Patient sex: M
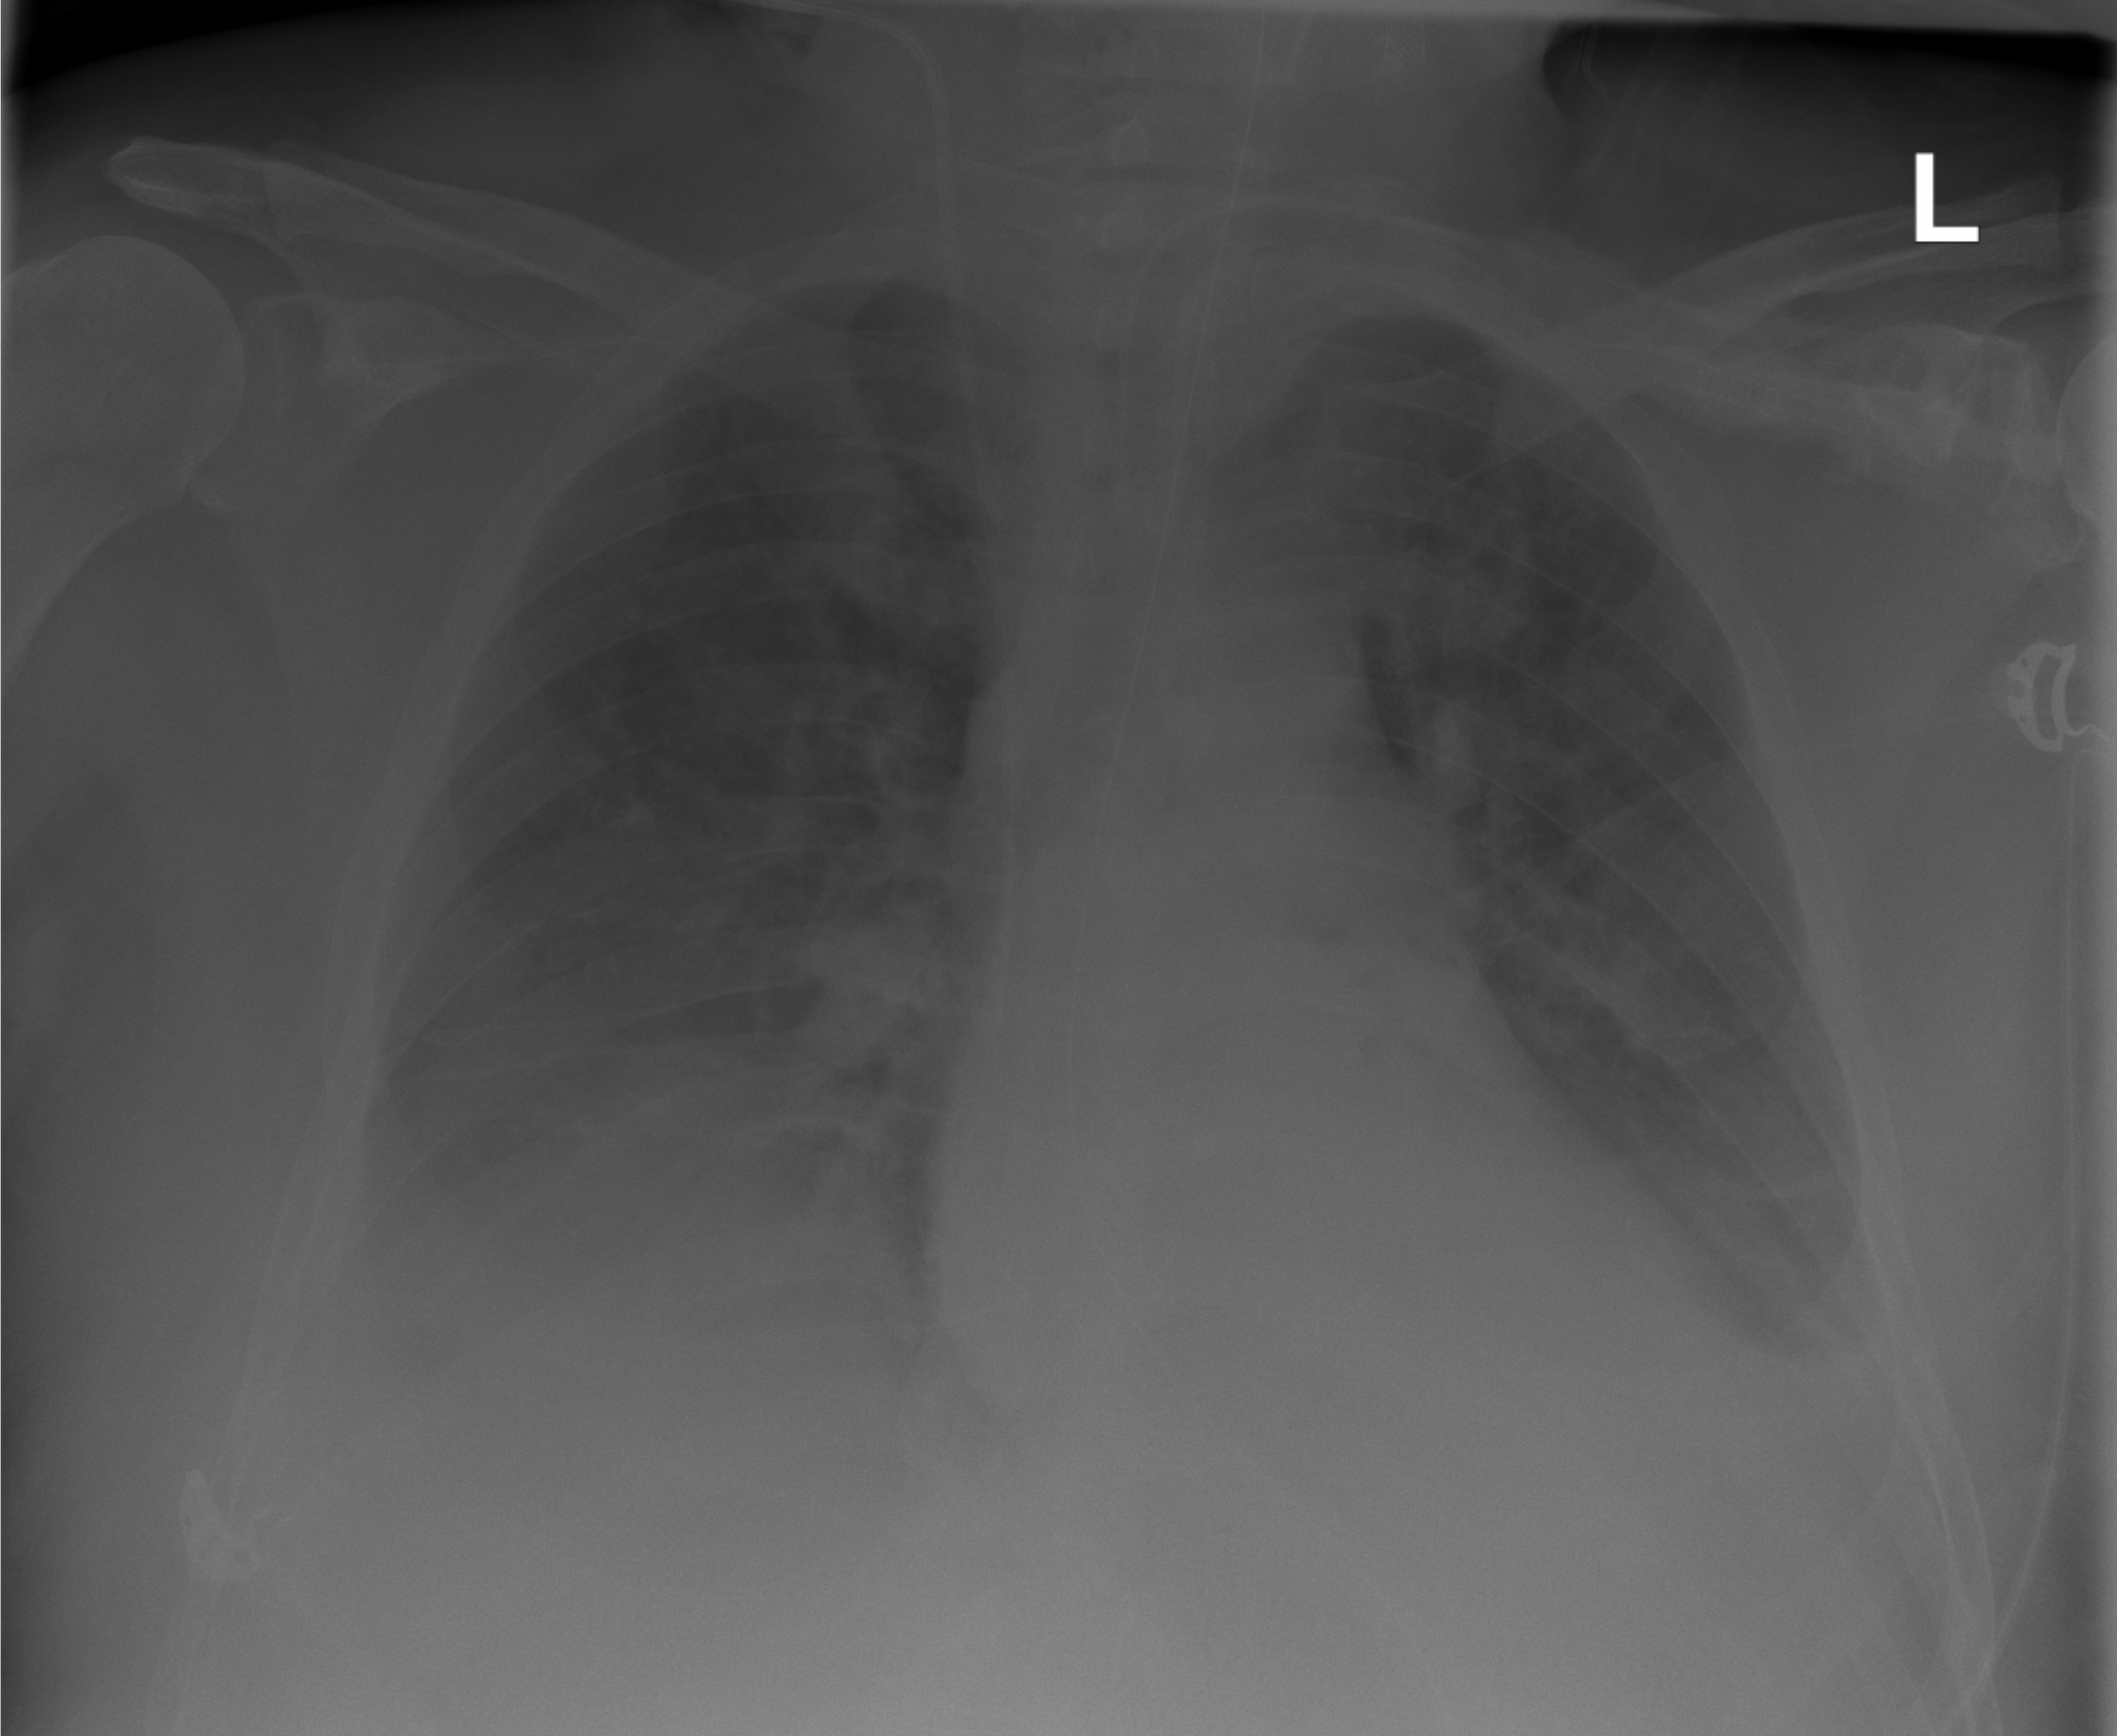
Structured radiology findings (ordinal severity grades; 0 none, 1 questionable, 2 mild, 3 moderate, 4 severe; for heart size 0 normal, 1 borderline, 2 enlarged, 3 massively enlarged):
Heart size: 0
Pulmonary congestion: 0
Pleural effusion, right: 2
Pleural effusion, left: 2
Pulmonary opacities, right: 0
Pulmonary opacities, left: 0
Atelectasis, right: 2
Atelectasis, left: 2